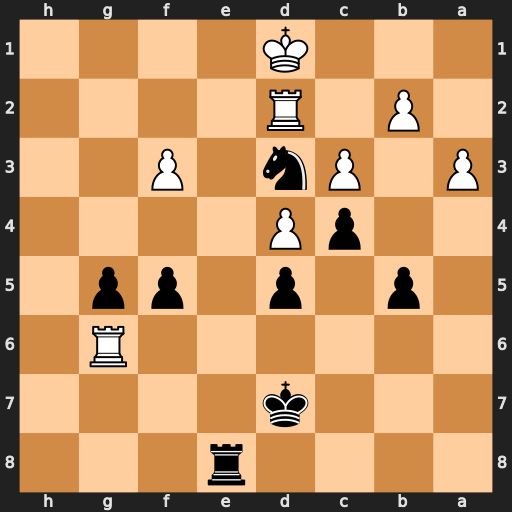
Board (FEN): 4r3/3k4/6R1/1p1p1pp1/2pP4/P1Pn1P2/1P1R4/3K4
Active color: b
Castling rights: -
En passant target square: -
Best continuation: Re1+ Kc2 Rc1#